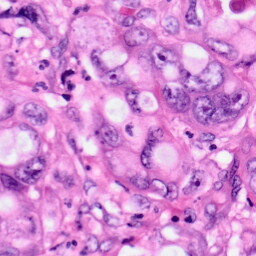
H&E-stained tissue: Pancreatic